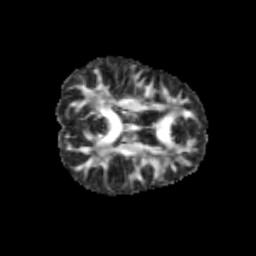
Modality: FA
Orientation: axial
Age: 9
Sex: female
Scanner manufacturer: siemens
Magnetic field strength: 3 T
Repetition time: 3.8 s
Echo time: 0.07 s